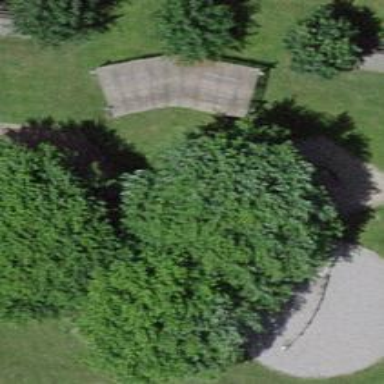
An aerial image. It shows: Picnic table located in leisure land area.